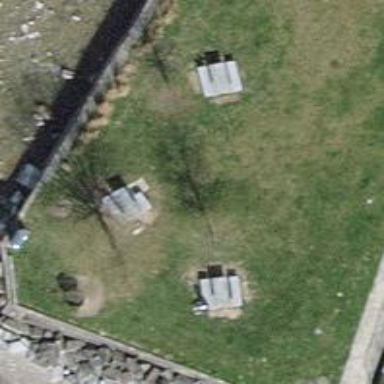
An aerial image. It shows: Picnic table located in leisure land area.